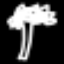
Label: palm tree